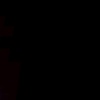
Label: space